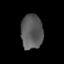
Tissue: lung
Cell type: Epithelial cells
Senescence score: 0.2434
Nuclear area (px): 751
Mean DAPI intensity: 90.272